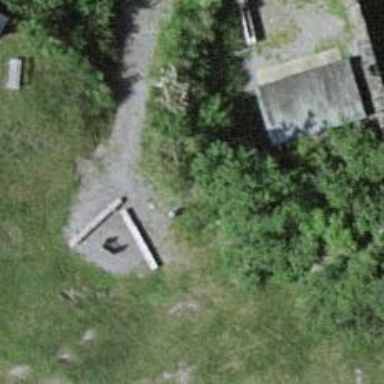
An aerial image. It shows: Picnic site featuring bench for visitors to relax and enjoy the surroundings.